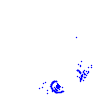
Particle: pion